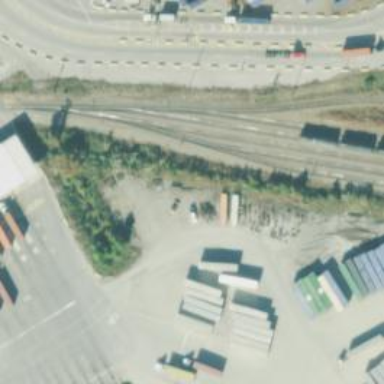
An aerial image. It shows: Railway yard used for servicing trains.